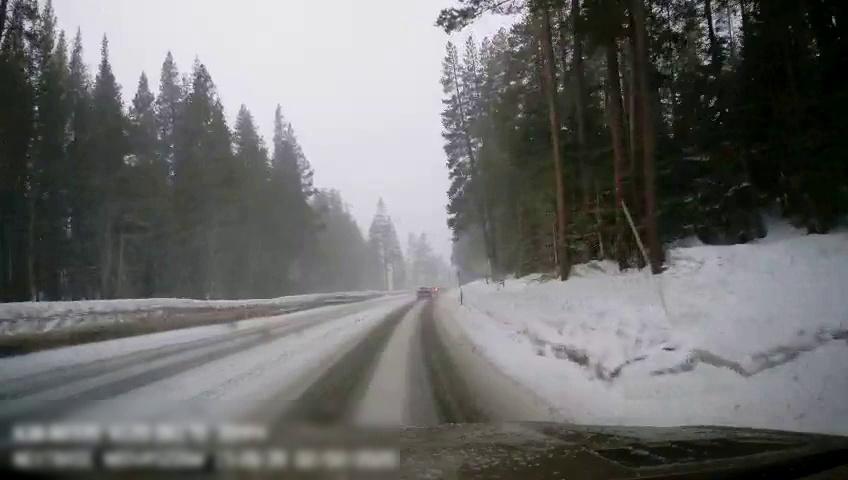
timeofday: Day
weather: Snowy
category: Drivable Space
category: Vehicles | SUV